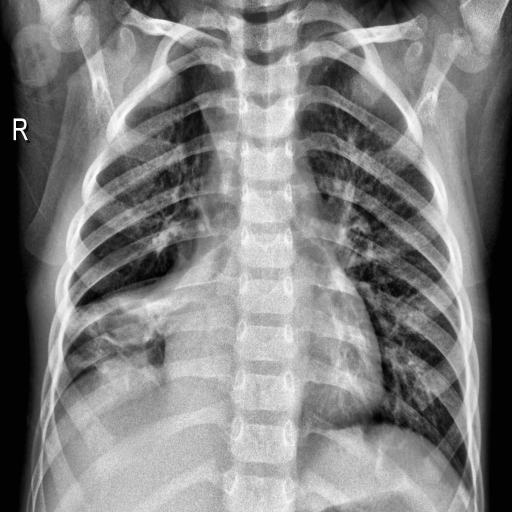
Finding: PNEUMONIA